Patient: sex F, age 55
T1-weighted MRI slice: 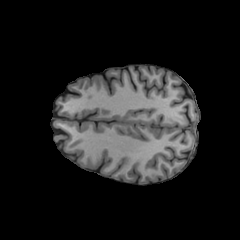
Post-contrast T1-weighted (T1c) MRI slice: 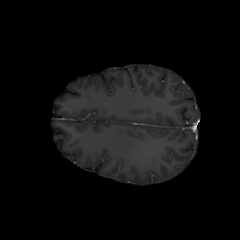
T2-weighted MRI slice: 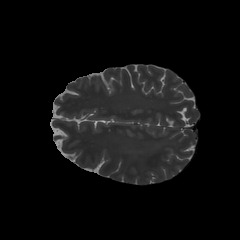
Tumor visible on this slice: no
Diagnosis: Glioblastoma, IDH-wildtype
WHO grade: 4